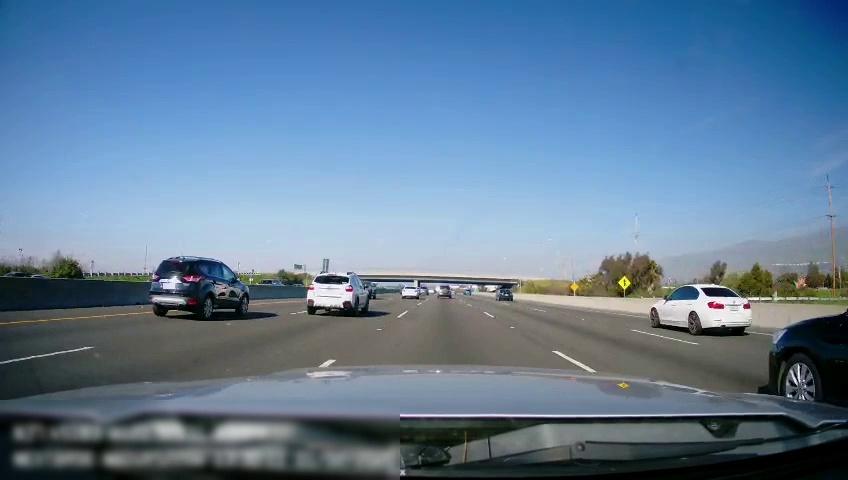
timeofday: Day
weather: Sunny
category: Drivable Space
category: Vehicles | Car
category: Vehicles | Car
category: Vehicles | SUV
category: Vehicles | Car
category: Vehicles | SUV
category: Vehicles | Car
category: Vehicles | SUV
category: Vehicles | Car
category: Vehicles | Truck
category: Vehicles | SUV
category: Vehicles | SUV
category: Vehicles | Car
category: Lanes | Current Lane
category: Lanes | Current Lane
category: Lanes | Alternate Lane
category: Lanes | Alternate Lane
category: Lanes | Alternate Lane
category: Lanes | Alternate Lane
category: Traffic | Signs